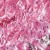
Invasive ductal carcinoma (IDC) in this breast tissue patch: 0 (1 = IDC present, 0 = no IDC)